Question: I followed facebooks guidelines to embed a Like button inside my website.
The website has Flash in it so I always get this in my facebook when I do a 'Like'.
I would like to set the picture to something else.
That's what I am getting. Get Adobe flash player image

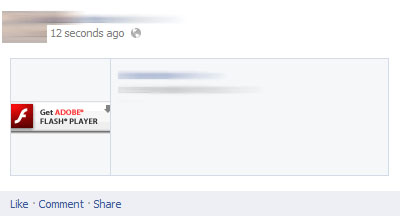
Answer: Add this to your head tags:
'''
<meta property="og:image" content="http://image.jpg"/>
'''
change 'http://image.jpg' to the URL of your image.
EDIT:
I can't really see whats wrong here, but we could always try hiding the flash content from Facebook.
Knowing the facebook useragent ('facebookexternalhit/1.1 (+https://www.facebook.com/externalhit_uatext.php)')
Add this code to the top of your page:
'''
$fb_ua="facebookexternalhit/1.1 (+https://www.facebook.com/externalhit_uatext.php)";
$user_ua=$_SERVER['HTTP_USER_AGENT'];
'''
Now replace your flash object html with this:
'''
<object classid="clsid:d27cdb6e-ae6d-11cf-96b8-444553540000" width="1024" height="768" id="Israel-Iran" align="center">
<param name="movie" value="Israel-Iran.swf?>" />
<param name="quality" value="high" />
<param name="bgcolor" value="#000000" />
<param name="play" value="true" />
<param name="loop" value="true" />
<param name="wmode" value="window" />
<param name="scale" value="showall" />
<param name="menu" value="true" />
<param name="devicefont" value="false" />
<param name="salign" value="" />
<param name="allowScriptAccess" value="sameDomain" />
<!--[if !IE]>-->
<object type="application/x-shockwave-flash" data="Israel-Iran.swf" width="1024" height="768">
<param name="movie" value="Israel-Iran.swf" />
<param name="quality" value="high" />
<param name="bgcolor" value="#000000" />
<param name="play" value="true" />
<param name="loop" value="true" />
<param name="wmode" value="window" />
<param name="scale" value="showall" />
<param name="menu" value="true" />
<param name="devicefont" value="false" />
<param name="salign" value="" />
<param name="allowScriptAccess" value="sameDomain" />
<!--<![endif]-->
<?php if($user_ua!=$fb_ua){?><a href="http://www.adobe.com/go/getflash">
<img src="http://www.adobe.com/images/shared/download_buttons/get_flash_player.gif" alt="Get Adobe Flash player" />
</a>
}?>
<!--[if !IE]>-->
</object>
<!--<![endif]-->
</object>
'''